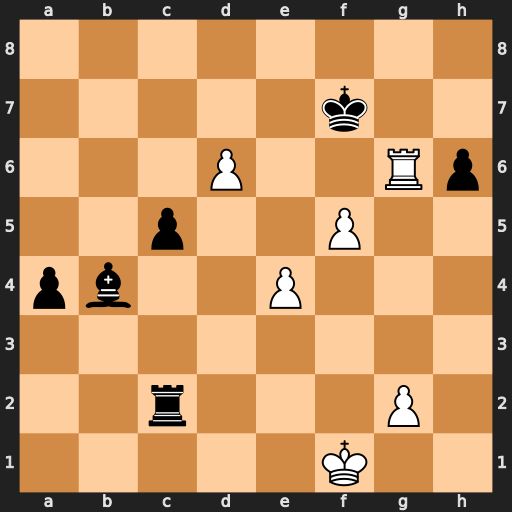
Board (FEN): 8/5k2/3P2Rp/2p2P2/pb2P3/8/2r3P1/5K2
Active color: w
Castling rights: -
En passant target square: -
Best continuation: e5 Rc1+ Kf2